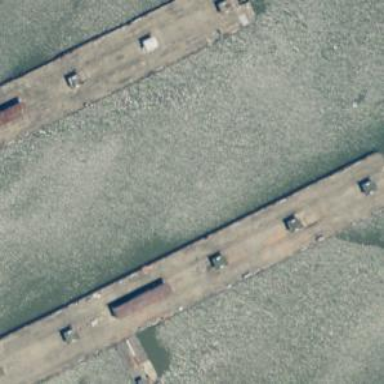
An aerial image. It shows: Concrete military pier.